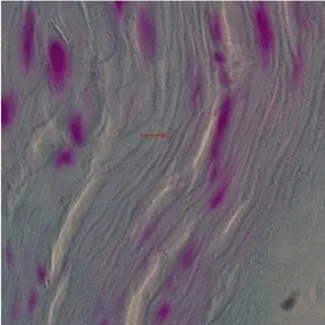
The pathology photograph of the dorsal aspect of the right middle finger joint. H&E, magnification, 100X (C, D) high magnification of acid-fast stained pathological tissue sections from the right middle finger joint showing curved red bacilli.
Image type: pathology (methenamine_silver)